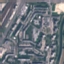
Label: Residential